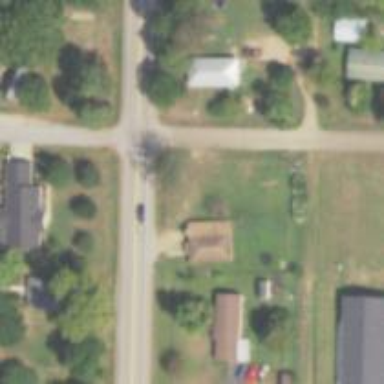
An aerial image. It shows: Residential road.